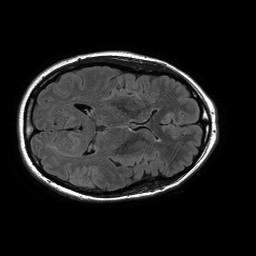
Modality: FLAIR
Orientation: axial
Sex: female
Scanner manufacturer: philips
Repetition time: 11 s
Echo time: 0.125 s